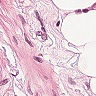
Metastatic tissue present: yes